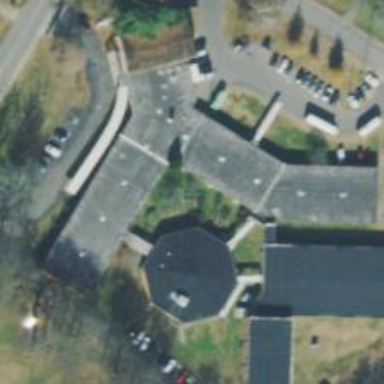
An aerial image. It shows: Elementary school.